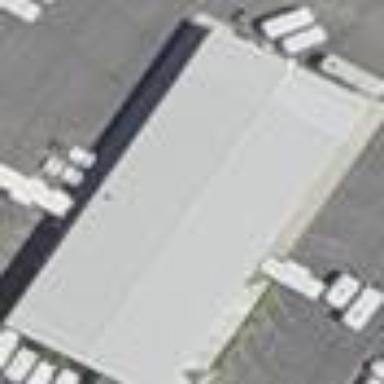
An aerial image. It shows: Retail building.